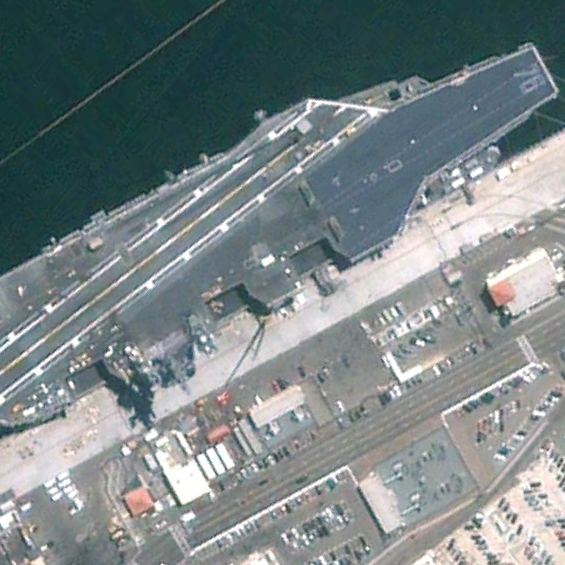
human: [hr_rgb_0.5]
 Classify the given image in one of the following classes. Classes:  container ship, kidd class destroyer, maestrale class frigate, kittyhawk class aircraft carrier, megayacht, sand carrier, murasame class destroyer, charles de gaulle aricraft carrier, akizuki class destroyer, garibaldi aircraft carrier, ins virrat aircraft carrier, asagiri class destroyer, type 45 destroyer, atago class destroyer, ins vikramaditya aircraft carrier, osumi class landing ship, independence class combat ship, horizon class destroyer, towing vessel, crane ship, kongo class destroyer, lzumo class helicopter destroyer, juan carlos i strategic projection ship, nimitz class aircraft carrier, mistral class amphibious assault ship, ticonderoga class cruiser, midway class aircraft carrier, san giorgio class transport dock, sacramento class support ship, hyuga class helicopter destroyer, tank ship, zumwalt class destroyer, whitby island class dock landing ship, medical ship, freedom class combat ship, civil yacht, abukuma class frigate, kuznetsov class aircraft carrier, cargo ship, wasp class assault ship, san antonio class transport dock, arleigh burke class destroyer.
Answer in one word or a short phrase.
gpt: Nimitz class aircraft carrier